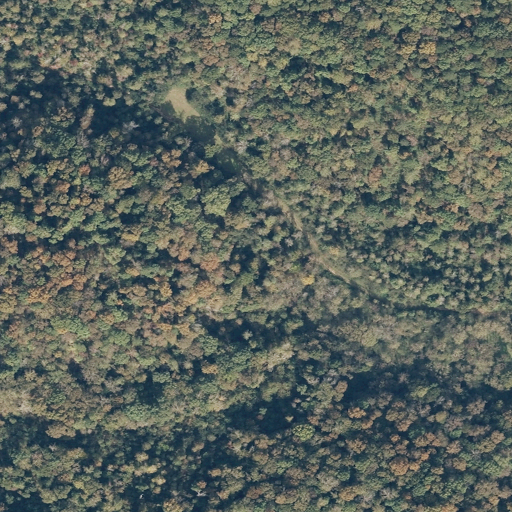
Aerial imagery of valley in Alabama named Kight Hollow containing only deciduous forest